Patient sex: M
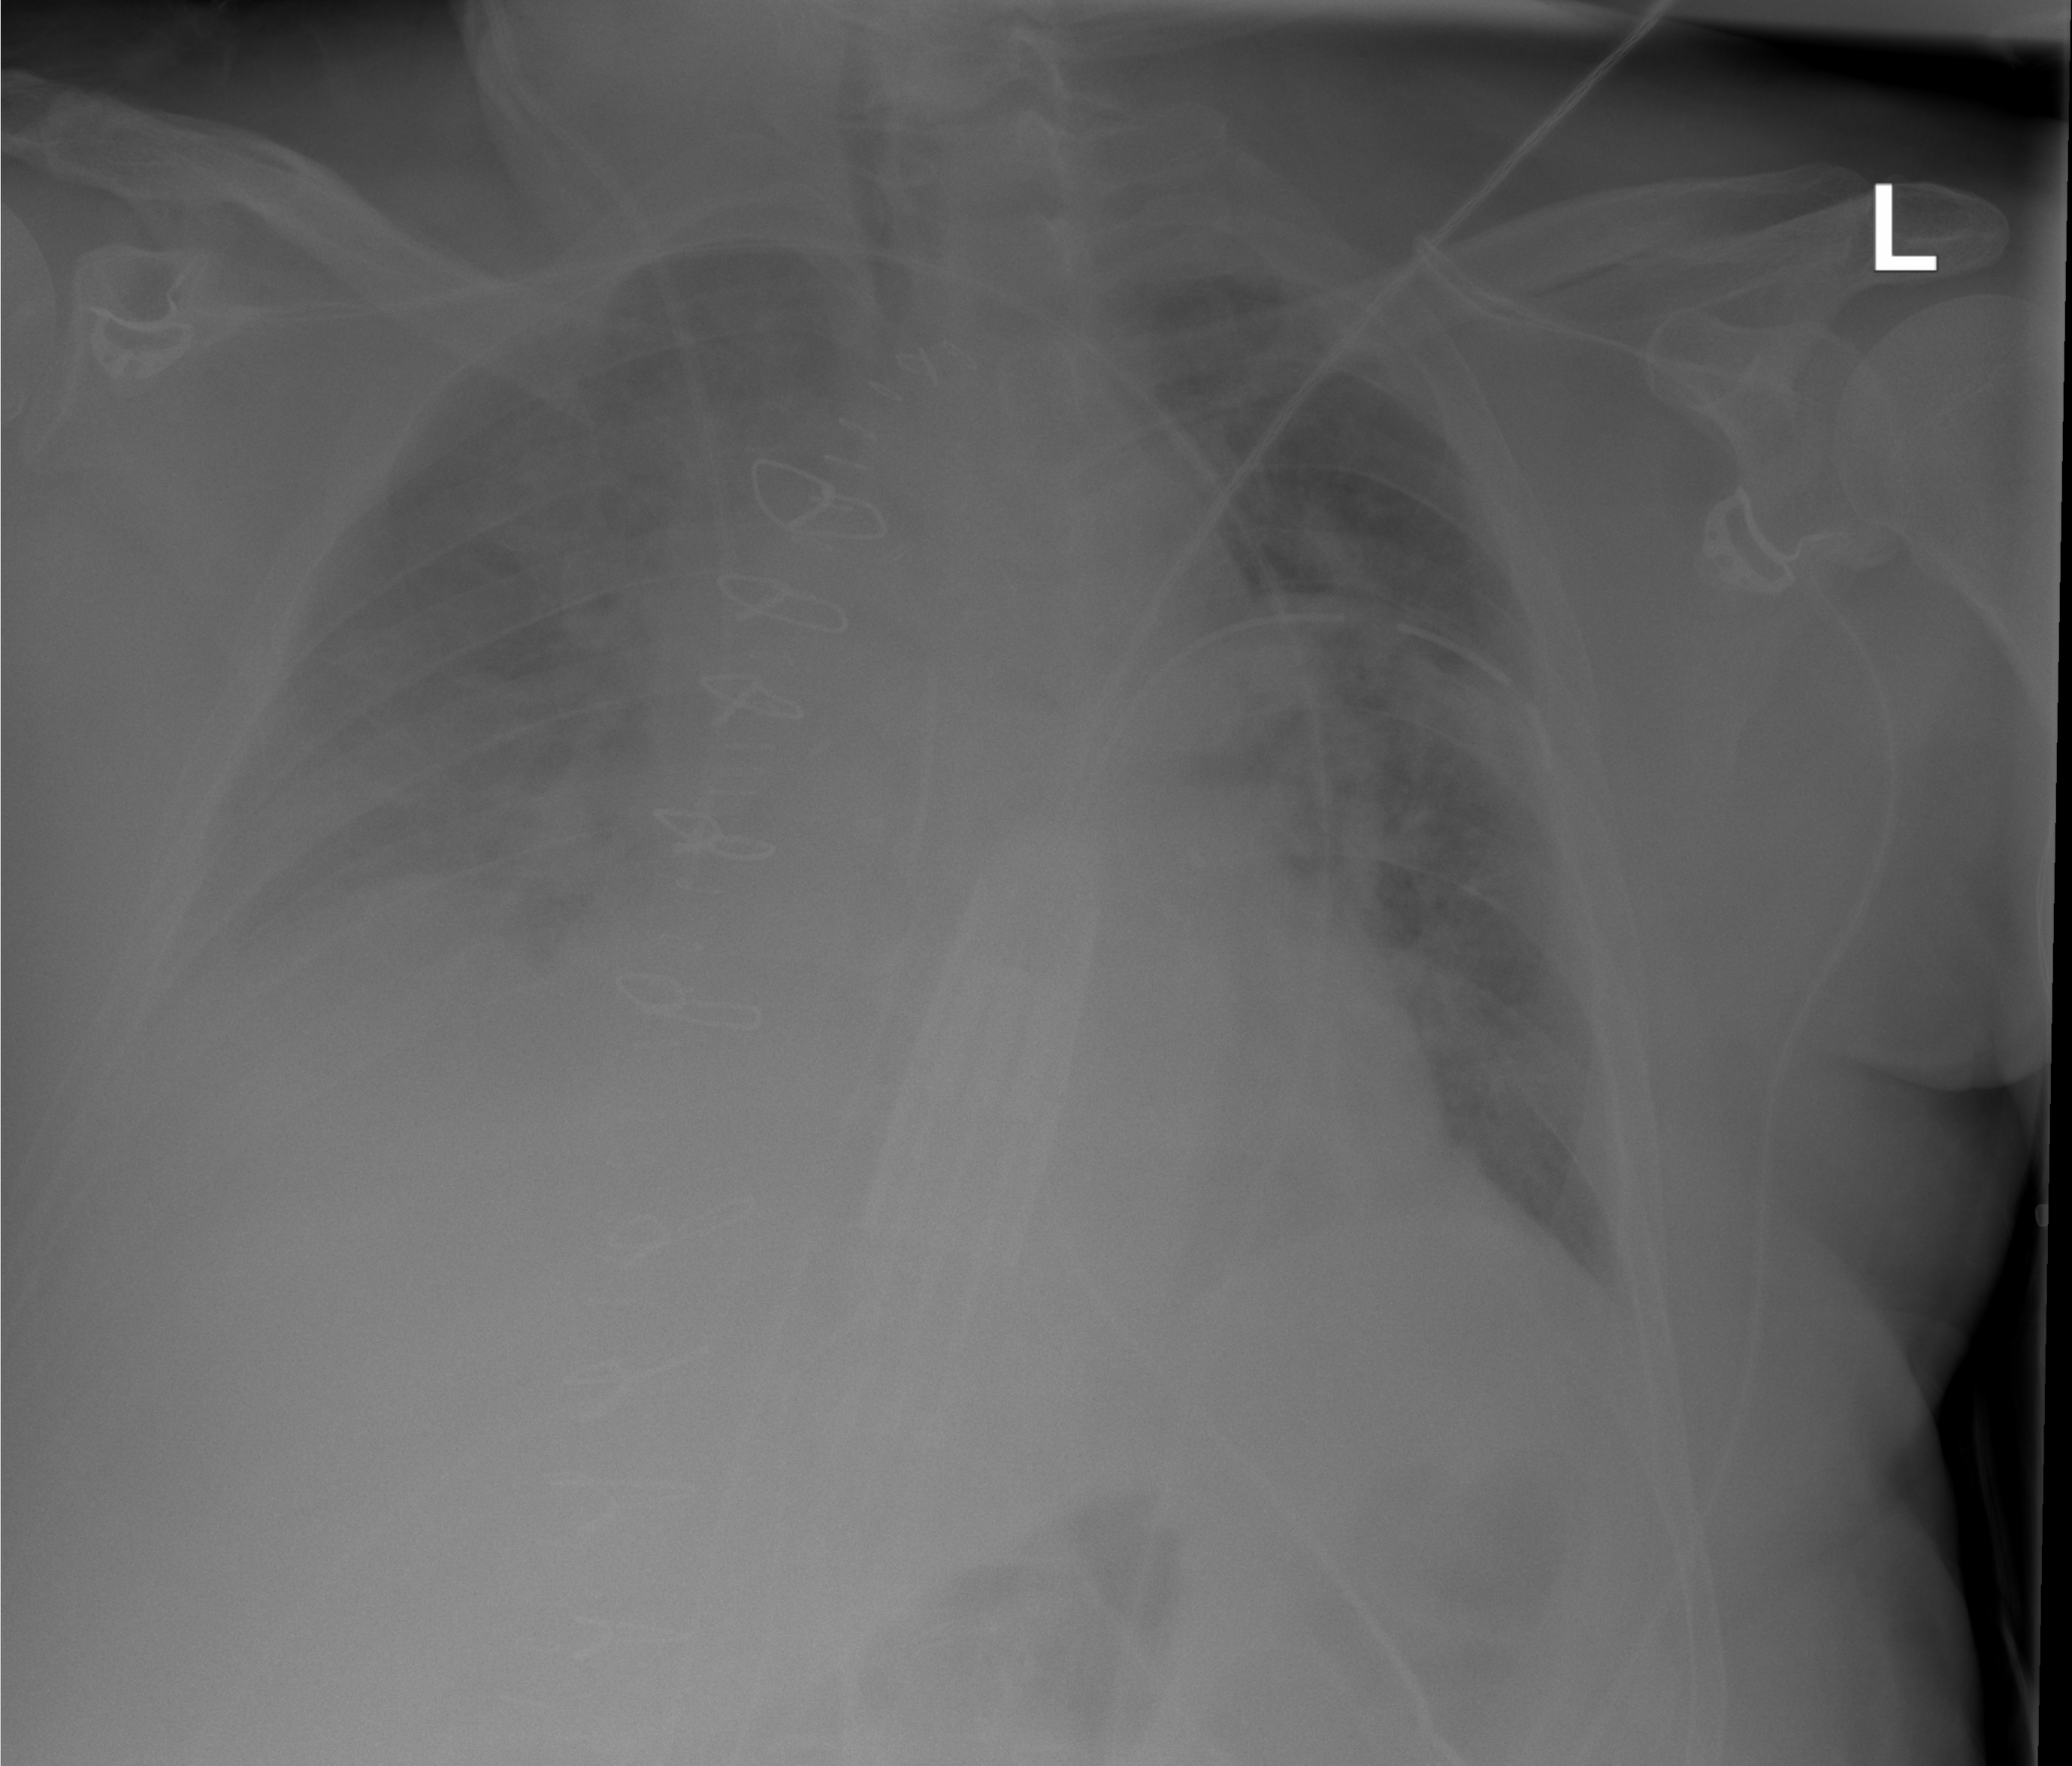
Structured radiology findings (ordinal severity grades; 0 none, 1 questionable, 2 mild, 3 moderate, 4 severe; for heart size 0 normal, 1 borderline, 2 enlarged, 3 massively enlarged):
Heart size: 2
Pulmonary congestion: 3
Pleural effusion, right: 2
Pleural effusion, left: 2
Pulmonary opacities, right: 3
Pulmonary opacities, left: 2
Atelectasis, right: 2
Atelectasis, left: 2